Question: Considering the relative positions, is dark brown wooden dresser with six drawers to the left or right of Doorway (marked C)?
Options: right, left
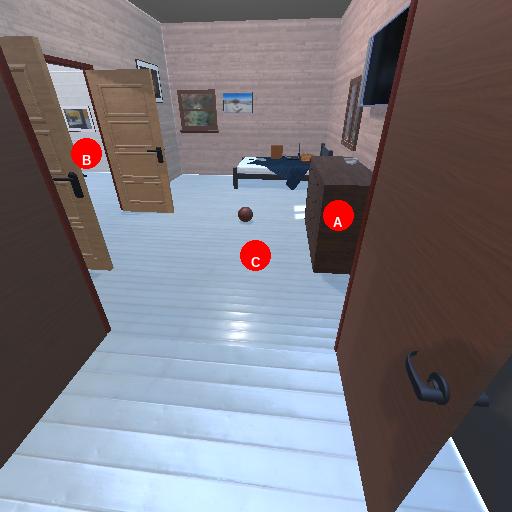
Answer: right